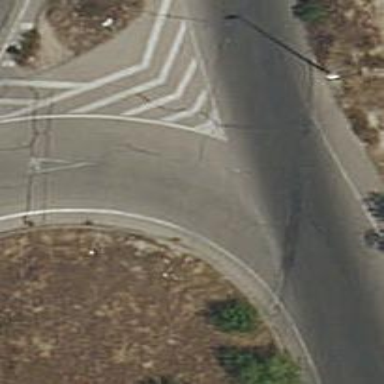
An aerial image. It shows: Secondary road with circular junction.